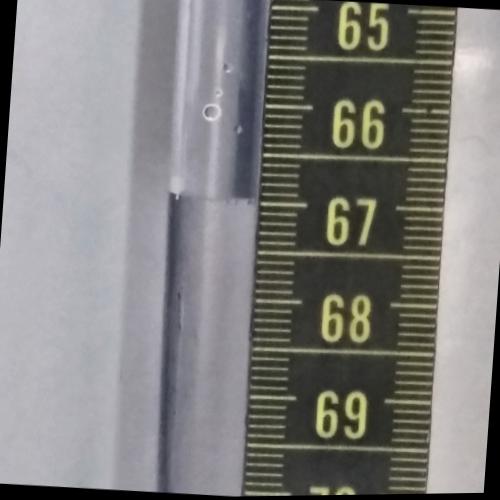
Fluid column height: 67.0 cm